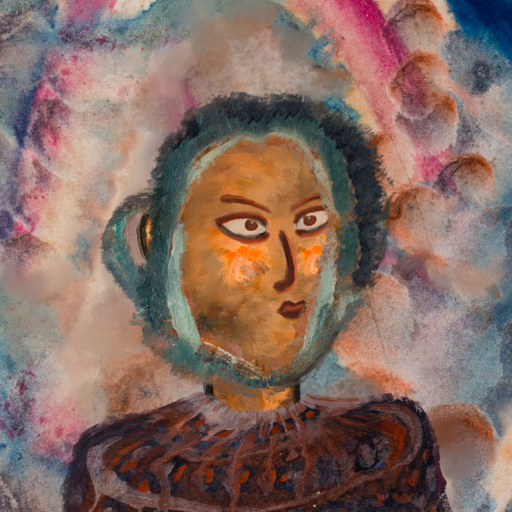
Background: Rupkatha, Head And Neck Side: Gypsy_Queen, Face Side: Roy_Bahadur, Bust: Hypocrite, Hair Side: Boggyland, Head Accessory: Blank, Second Necklace: Blank, Necklace: Blank, Baby: Blank